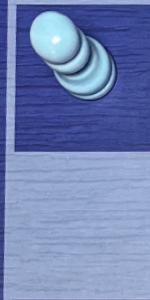
Label: Empty